Question: I'd like to sum up the value in column C if A==D and if the title contains "MT" or "LS" then save the sums for example in column E. One field for MT and one for LS.
I tried sum-product, sum-ifs,a combination of isnumber(vlookup(B) nothing has worked so far.

'''
ID(A) Title(B) Value(C) Reference(D)
1 title1_MT 2 1
1 title1_LS 7
1 title2_MT 4
1 title2_LS 5
2 title3_MT 6 2
2 title3_LS 14
2 title4_MT 23
2 title4_LS 4
'''
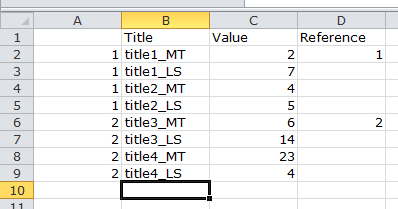
Answer: If you know that the MT or LS will always be the last two characters, you can use this:
'''
=SUMPRODUCT(C2:C9 * (RIGHT(B2:B9,2)="MT") * (A2:A9=D2:D9))
'''
You apparently can't use find() or search() because if the searched-for text does not exist, these functions return errors, and functions like iserror, if and iferror don't work in the array context (noting that all arguments to sumproduct are implicitly treated as arrays).